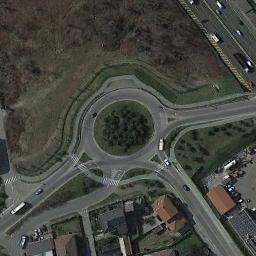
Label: roundabout